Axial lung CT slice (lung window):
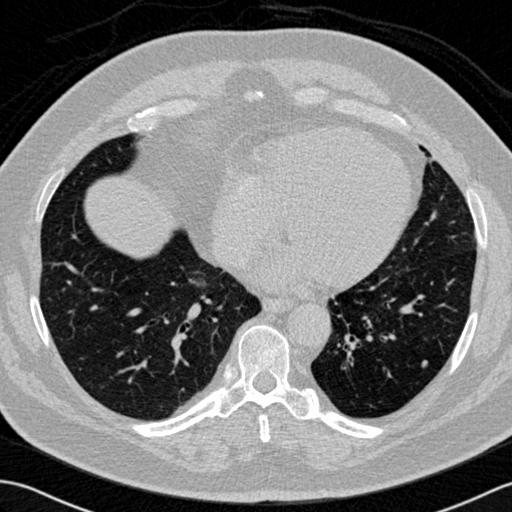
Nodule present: yes
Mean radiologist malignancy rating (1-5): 3